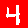
Digit: 4